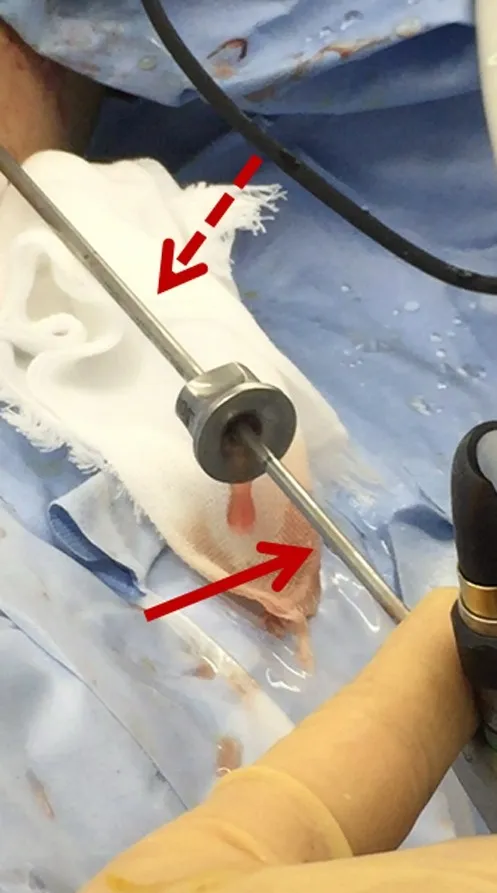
Image of super ultra-mini percutaneous nephrolithotomy. The arrow indicates the 6F nephroscope. The dotted arrow indicates the 8.5F to 9.8F tract sheath.
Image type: medical_photograph (skin_photograph)